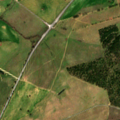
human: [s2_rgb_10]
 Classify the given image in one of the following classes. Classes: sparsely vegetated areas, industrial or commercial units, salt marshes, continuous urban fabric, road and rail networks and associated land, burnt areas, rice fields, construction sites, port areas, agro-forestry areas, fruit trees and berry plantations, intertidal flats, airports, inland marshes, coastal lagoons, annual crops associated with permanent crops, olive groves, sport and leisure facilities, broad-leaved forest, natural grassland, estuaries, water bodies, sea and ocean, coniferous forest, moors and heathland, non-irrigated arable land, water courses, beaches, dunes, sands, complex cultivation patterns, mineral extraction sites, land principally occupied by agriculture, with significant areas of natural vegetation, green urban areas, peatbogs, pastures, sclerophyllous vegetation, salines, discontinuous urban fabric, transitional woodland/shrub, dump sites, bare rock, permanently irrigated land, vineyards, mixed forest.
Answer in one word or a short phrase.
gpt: non-irrigated arable land, vineyards, transitional woodland/shrub